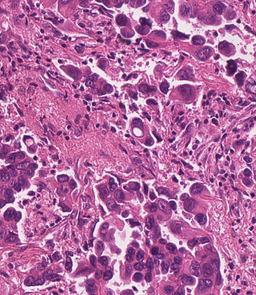
Tumor epithelial tissue: yes
Tumor-associated stroma tissue: yes
Normal tissue: no